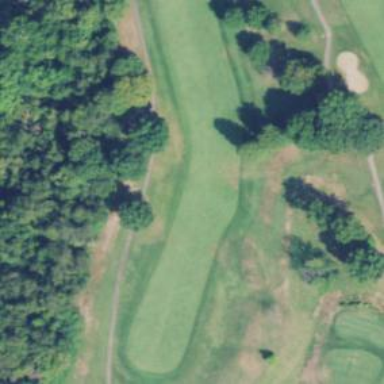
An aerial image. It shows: Golf hole.